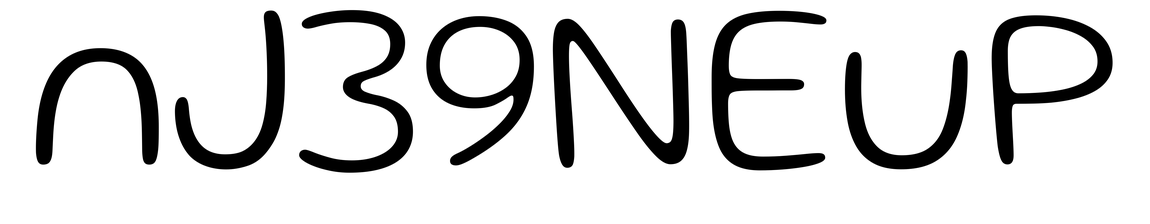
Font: Gluten_ExtraLight